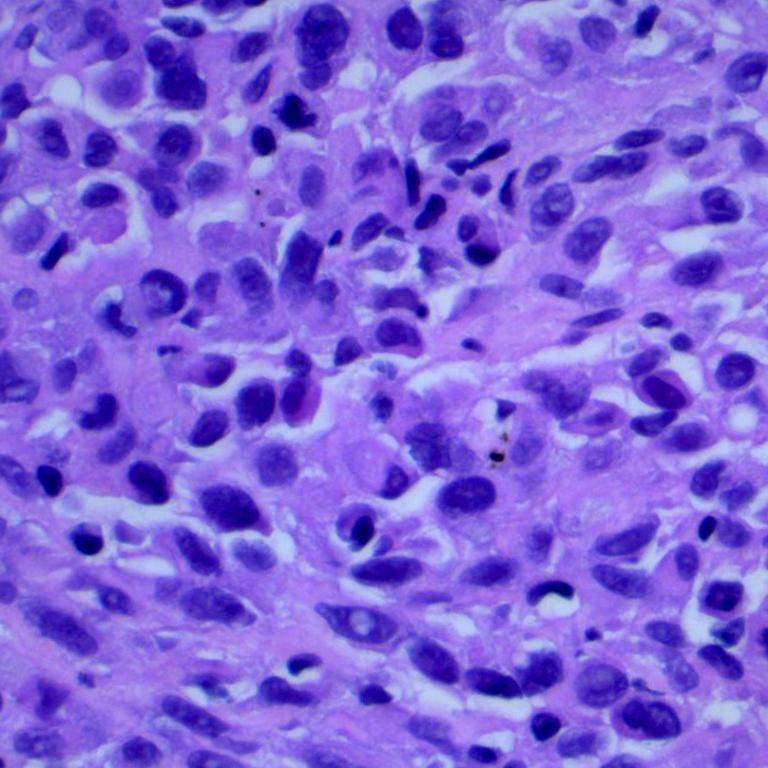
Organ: lung
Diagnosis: adenocarcinomas